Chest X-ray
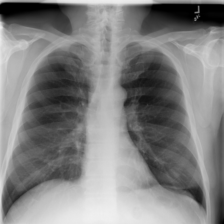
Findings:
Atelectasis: negative
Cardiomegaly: negative
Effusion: negative
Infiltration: negative
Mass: negative
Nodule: negative
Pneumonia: negative
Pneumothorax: negative
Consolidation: negative
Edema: negative
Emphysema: negative
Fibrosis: negative
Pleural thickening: negative
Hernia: negative